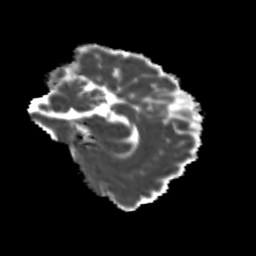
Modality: MD
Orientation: sagittal
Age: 27
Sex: female
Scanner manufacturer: siemens
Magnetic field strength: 3 T
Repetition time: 3.5 s
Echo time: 0.104 s